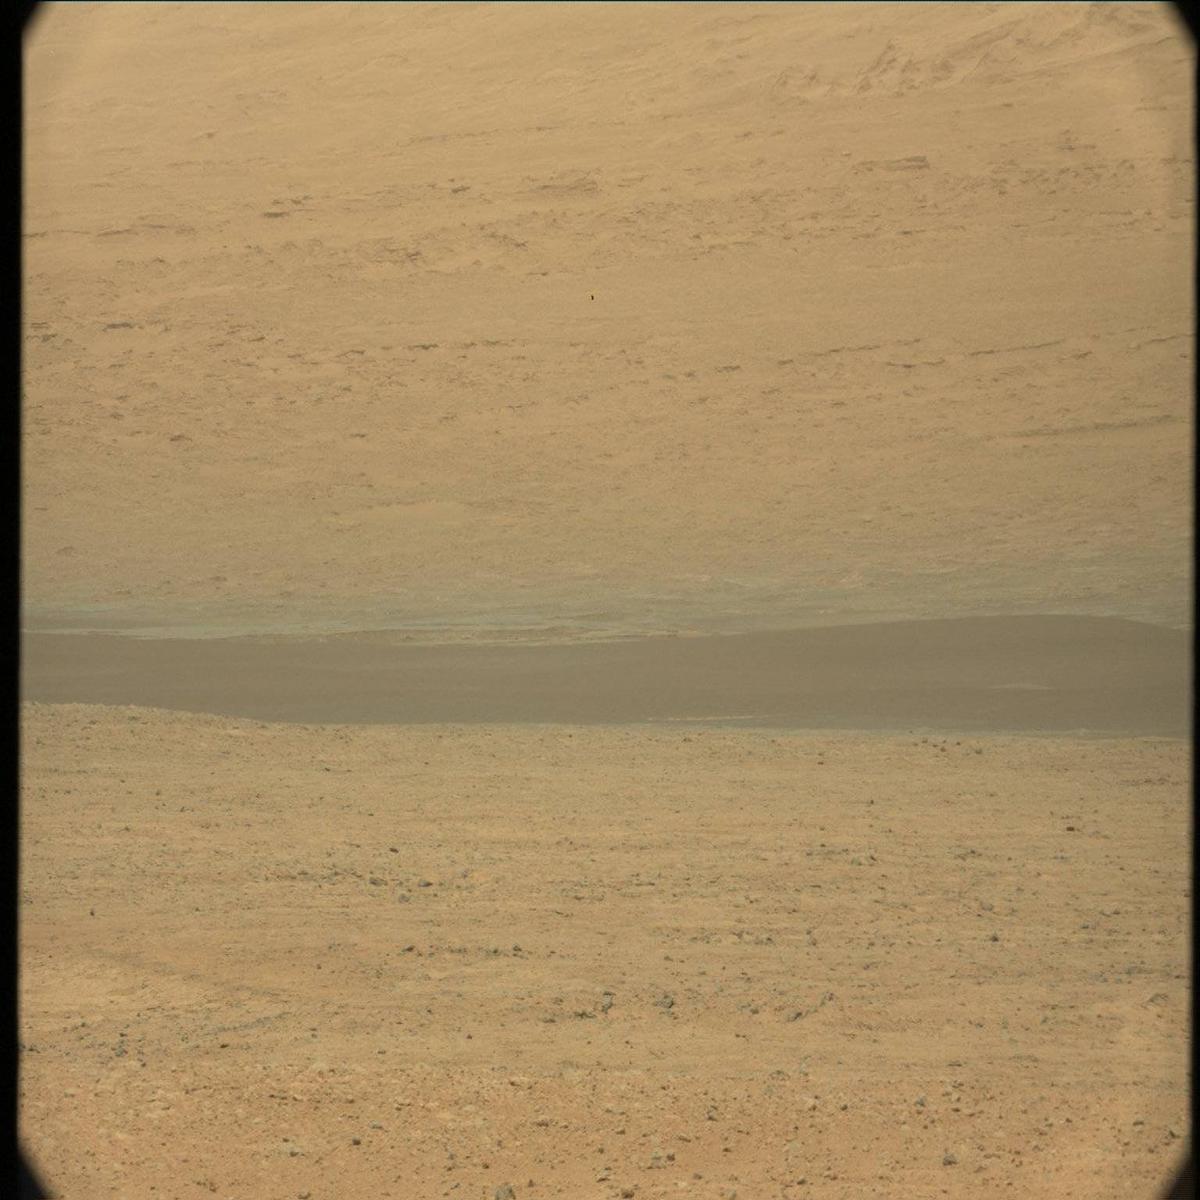
Terrain classes present: Ridge, Sand / Soil